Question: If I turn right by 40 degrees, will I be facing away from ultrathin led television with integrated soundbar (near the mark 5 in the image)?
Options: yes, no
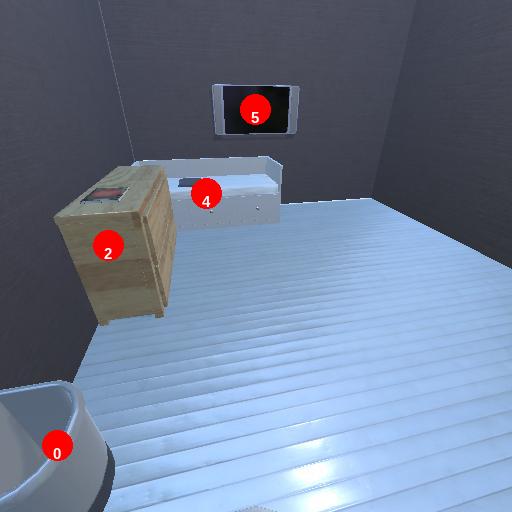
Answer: yes